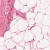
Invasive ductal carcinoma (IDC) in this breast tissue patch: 0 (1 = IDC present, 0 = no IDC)